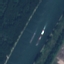
Land use / land cover: River